Field crop: maize
Growth stage: 1
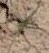
Species: salsola